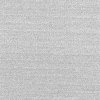
Atmospheric dust classification: dusty